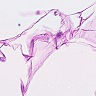
Metastatic tissue present: no